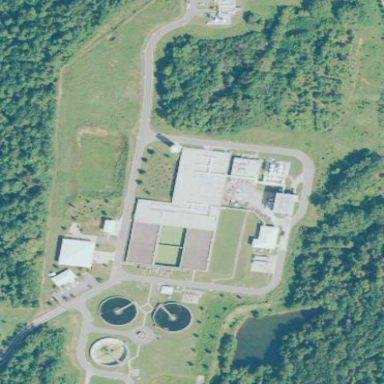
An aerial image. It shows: View of wastewater plant.